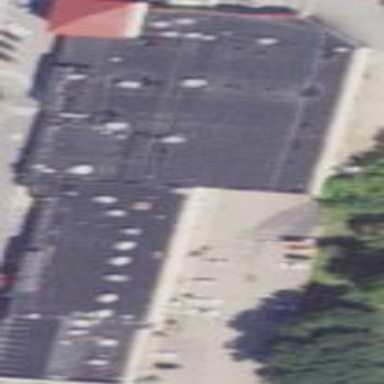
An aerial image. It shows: Commercial building.